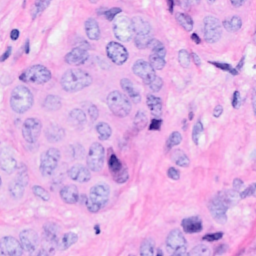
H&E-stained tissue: Breast